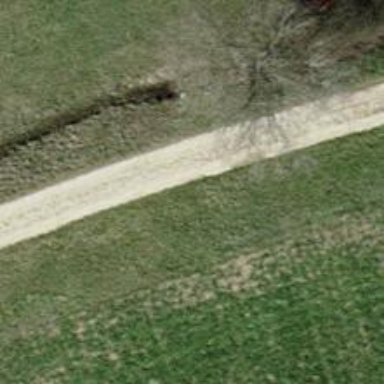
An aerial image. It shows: Track with grade 3 compacted surface suitable for agricultural vehicles.